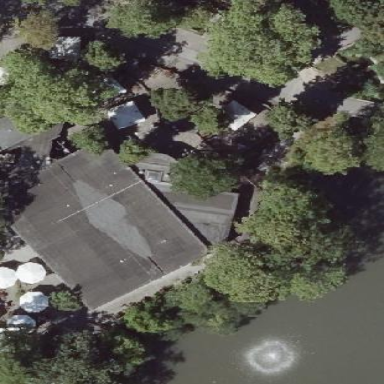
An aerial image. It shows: Restaurant building.